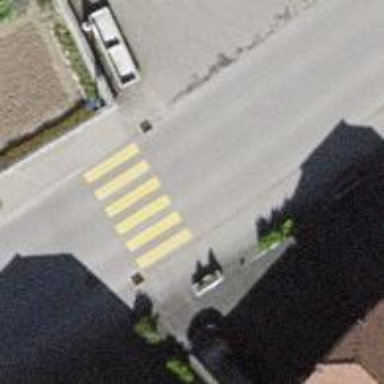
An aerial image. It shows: Marked crossing with pedestrian island.